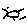
Label: sun